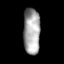
Tissue: lung
Cell type: Endothelial cells
Senescence score: 0.1386
Nuclear area (px): 757
Mean DAPI intensity: 165.316